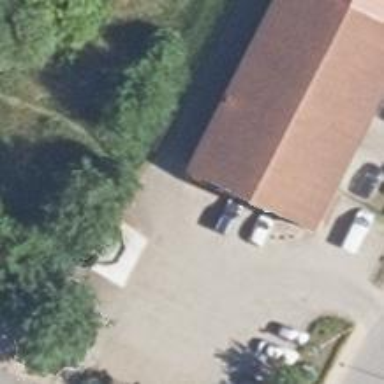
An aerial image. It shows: Building that houses car repair shop.